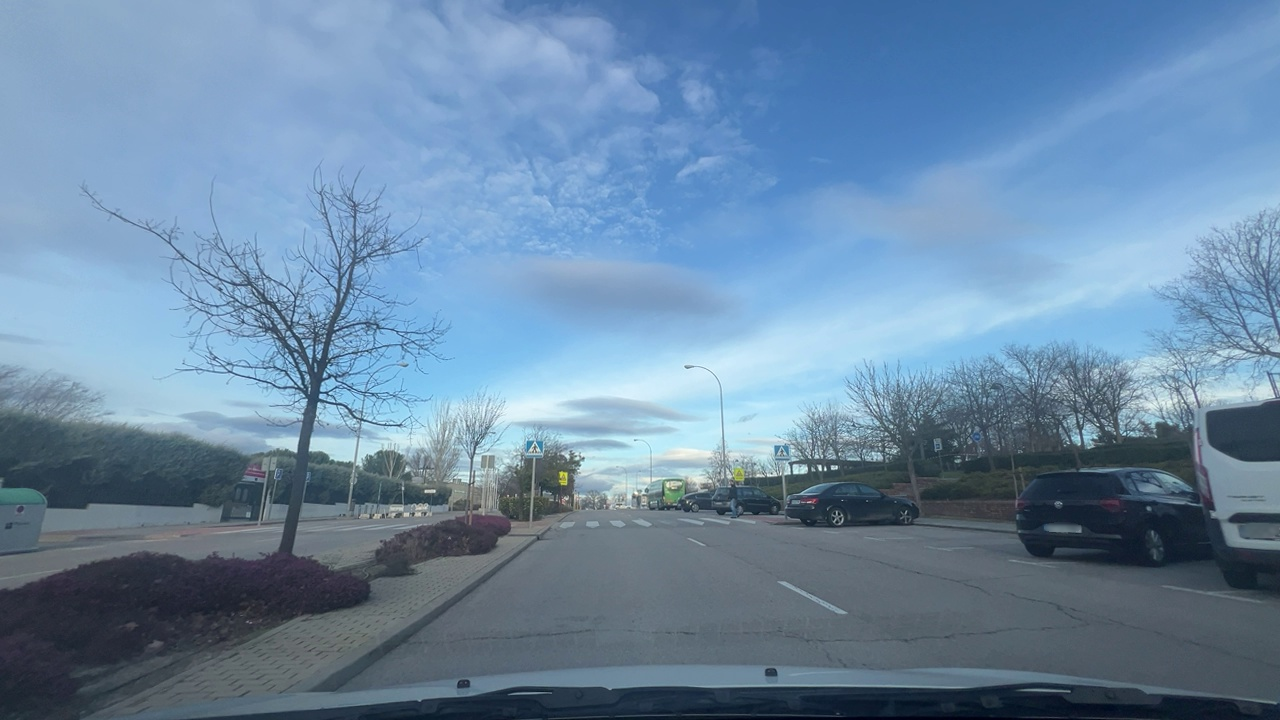
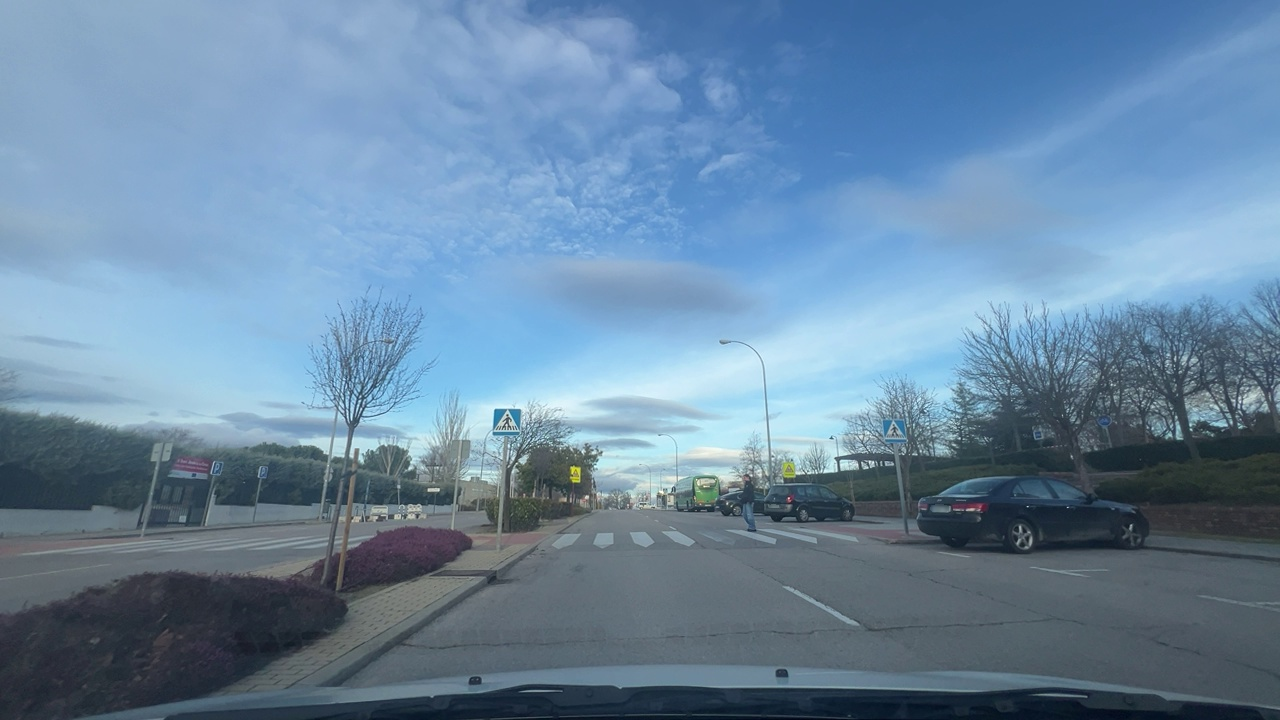
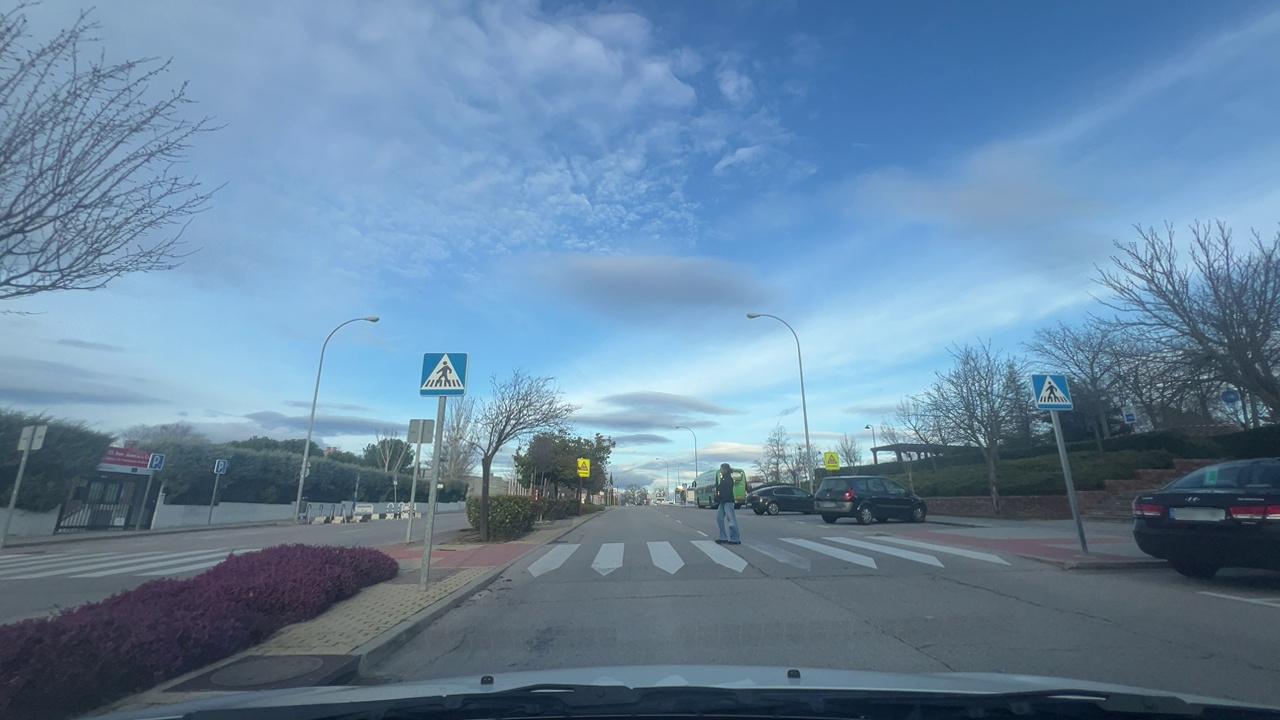
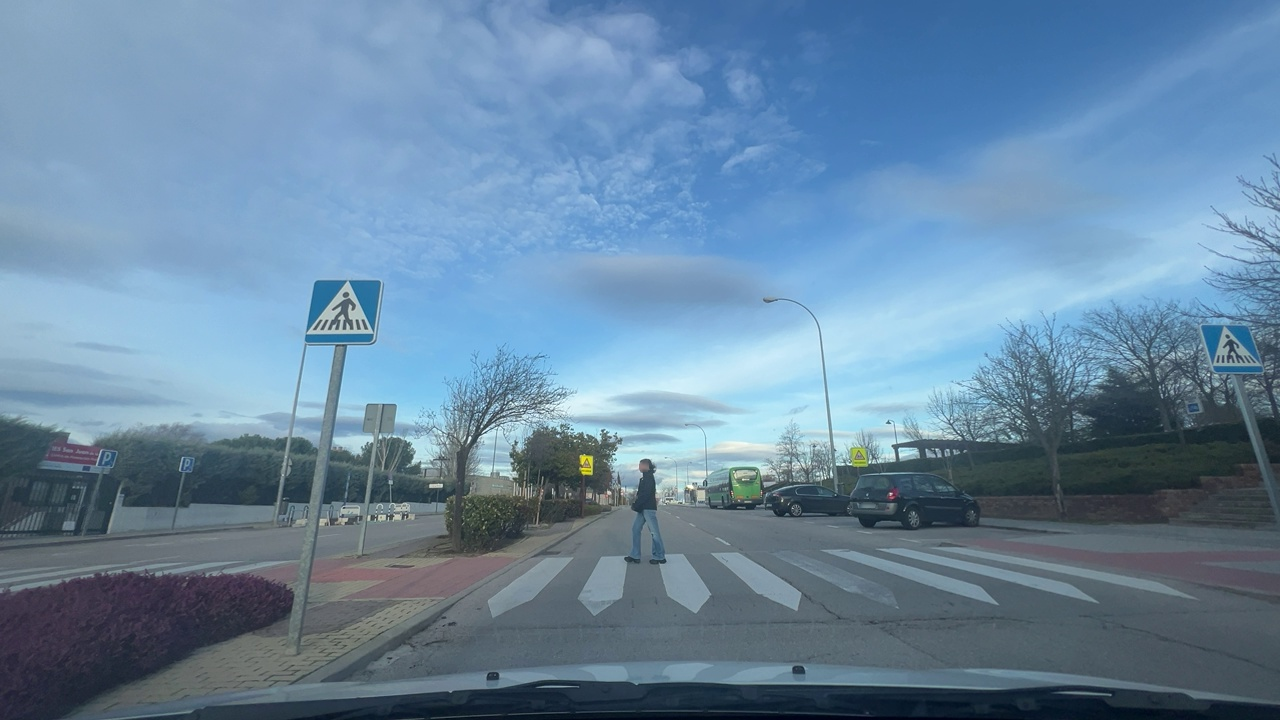
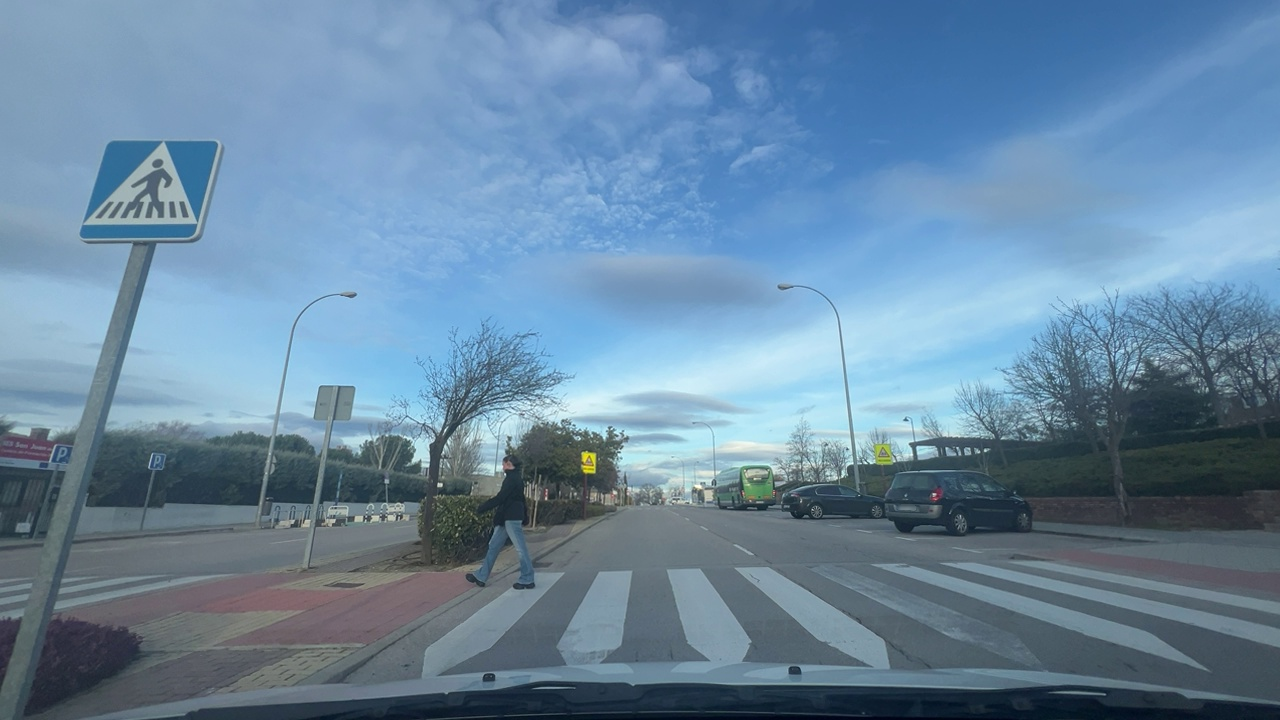
Situation: Crossing object
Question: Is there any discontinuity in the ego lane ahead?
Answer: Yes
Reasoning: Lane markings are interrupted with a pedestrian crossing

Situation: Crossing object
Question: Is any vehicle or pedestrian crossing the path of the ego vehicle from a different direction?
Answer: Yes
Reasoning: A pedestrian is crossing from left to right across the ego vehicle's trajectory.

Situation: Crossing object
Question: Is there a vehicle ahead in the ego lane traveling in the same direction as the ego vehicle?
Answer: No
Reasoning: There are no vehicles visible ahead of the ego car

Situation: Crossing object
Question: Is there any crossing object in the ego lane ahead?
Answer: Yes
Reasoning: There is a person in the perpendicular direction of our ego car.